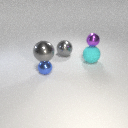
small blue metal sphere to the left of large gray metal sphere